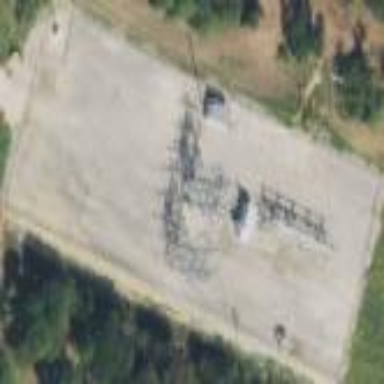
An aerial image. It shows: Distribution power substation secured by fence.